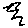
Label: zigzag